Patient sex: F
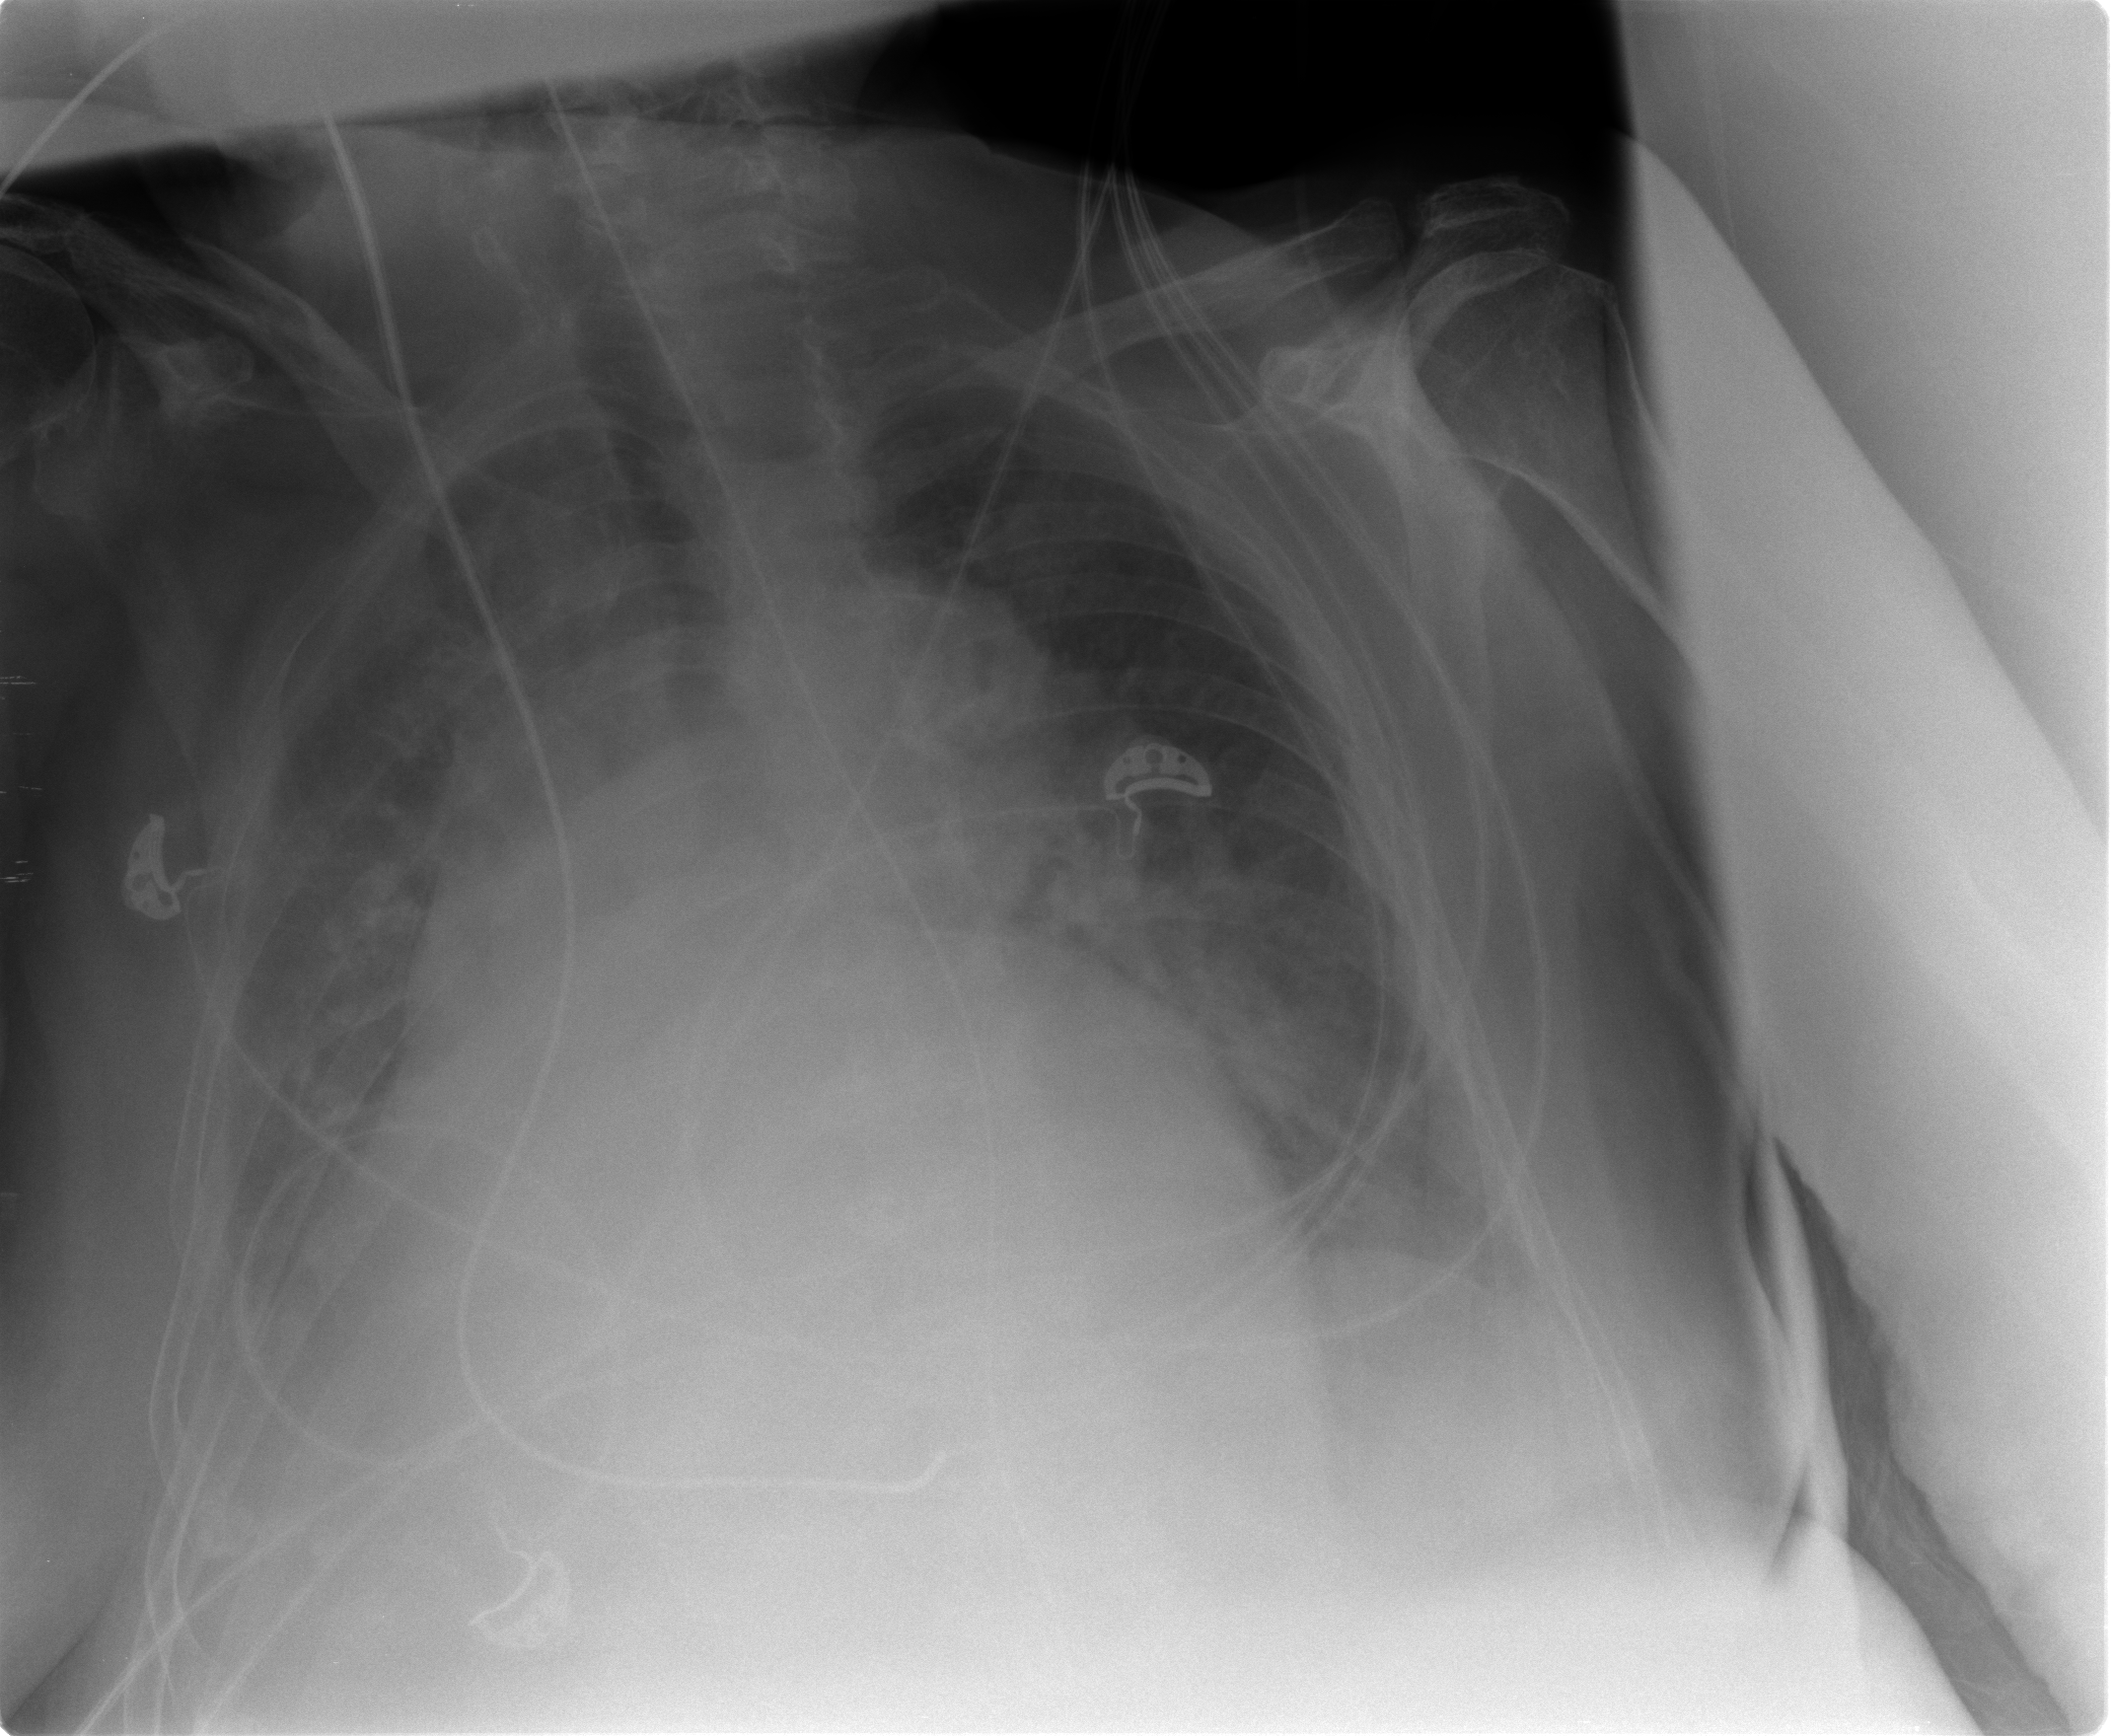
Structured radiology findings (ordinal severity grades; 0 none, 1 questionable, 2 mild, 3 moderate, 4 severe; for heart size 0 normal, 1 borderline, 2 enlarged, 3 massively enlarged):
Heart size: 3
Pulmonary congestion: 2
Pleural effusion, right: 2
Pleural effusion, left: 1
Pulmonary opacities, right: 1
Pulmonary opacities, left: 1
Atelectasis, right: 2
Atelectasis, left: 1